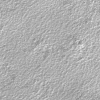
Atmospheric dust classification: not_dusty